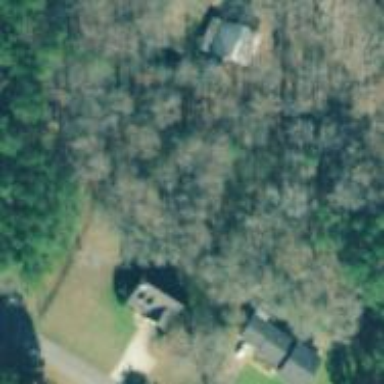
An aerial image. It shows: Driveway.